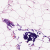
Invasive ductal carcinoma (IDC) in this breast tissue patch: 0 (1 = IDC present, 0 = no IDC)